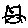
Label: cat